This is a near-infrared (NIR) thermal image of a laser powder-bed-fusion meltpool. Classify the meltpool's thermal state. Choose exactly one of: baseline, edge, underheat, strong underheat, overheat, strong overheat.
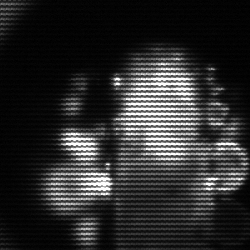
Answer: strong underheat